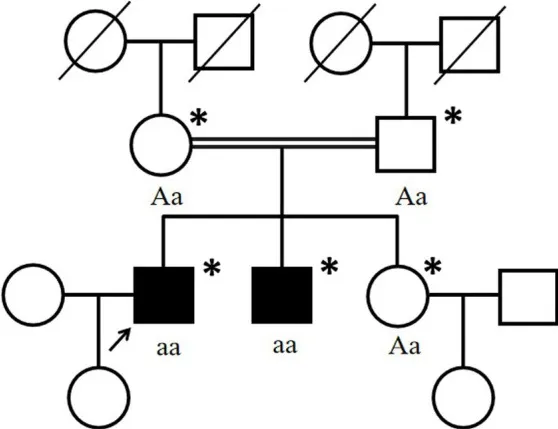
Pedigree chart of the affected family. Double lines indicate consanguineous unions. Square denotes a male family member, the circle represents a female family member, the slashed symbol indicates a deceased family member, the fully shaded symbol shows the patient with epilepsy, and the open symbol presents no symptoms. Arrow: index patient. Asterisk: genetic testing performed. Aa, heterozygous; aa, homozygous for c.2061dup (p. Leu688fs) in VPS13A.
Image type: pathology (giemsa)